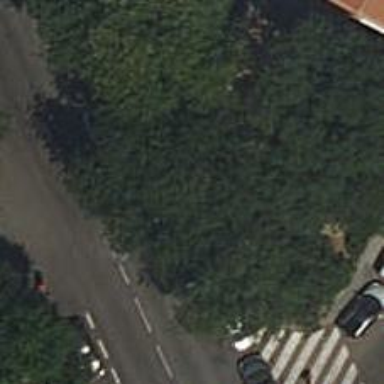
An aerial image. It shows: Bus stop with platform for public transport.